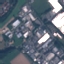
Land use / land cover: Industrial